Question: I've build a contacts sync adapter. It's all working fine but I need one more thing. If for some reason the sync does not complete successfully, I want to show a message like Google account is showing when the sync fails

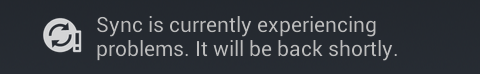
Answer: The solution was to set the delay on the sync result. After this delay the sync will be restarted.
'''
try {
DO THE SYNCHRONIZATION
} catch (AuthenticationException e) {
Log.e(TAG, "AuthenticationException");
syncResult.stats.numAuthExceptions++;
syncResult.delayUntil = 180;
} catch (ParseException e) {
Log.e(TAG, "ParseException");
syncResult.stats.numParseExceptions++;
} catch (IOException e) {
Log.e(TAG, "IOException");
syncResult.stats.numIoExceptions++;
syncResult.delayUntil = 180;
}
'''